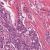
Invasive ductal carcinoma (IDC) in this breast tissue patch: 1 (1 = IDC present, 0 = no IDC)